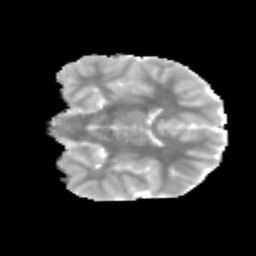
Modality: MD
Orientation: coronal
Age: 10
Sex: female
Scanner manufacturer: siemens
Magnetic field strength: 3 T
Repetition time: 3.8 s
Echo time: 0.07 s